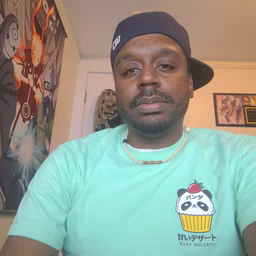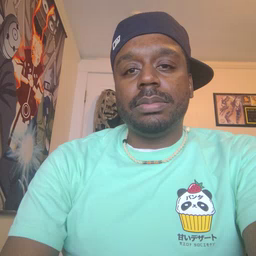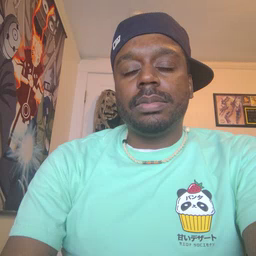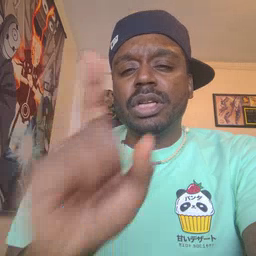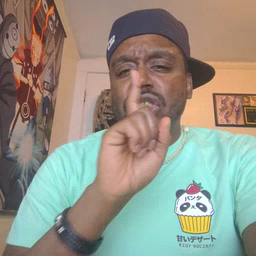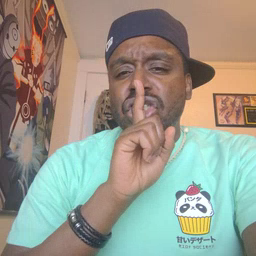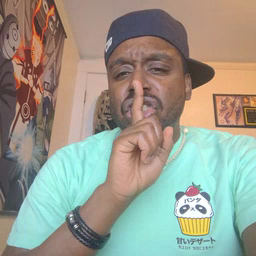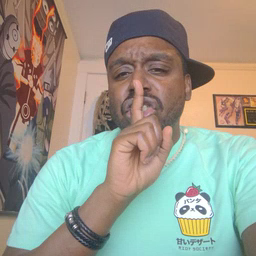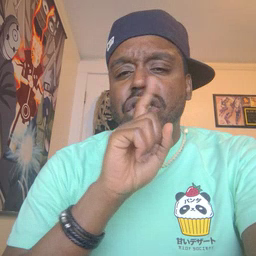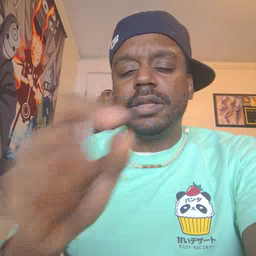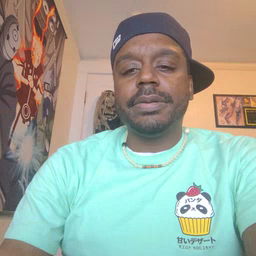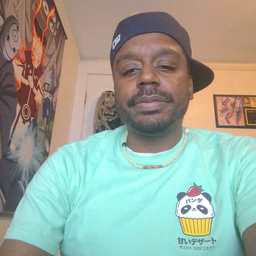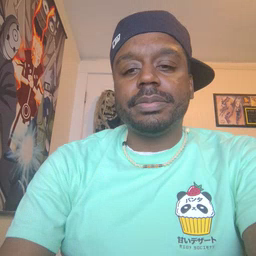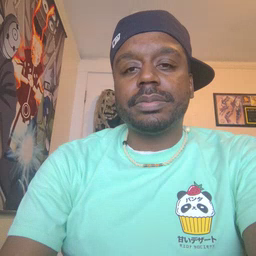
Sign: shhh